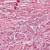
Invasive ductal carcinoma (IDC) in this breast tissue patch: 1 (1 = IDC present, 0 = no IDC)